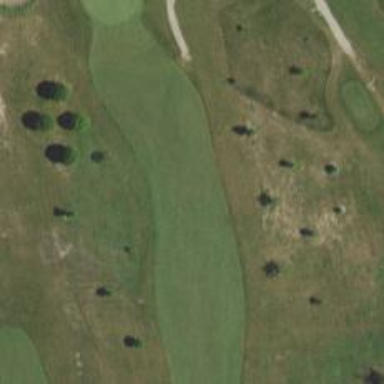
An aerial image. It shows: View of golf hole.